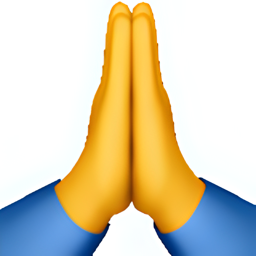
Name: person with folded hands
Emoji: 🙏
Group: People & Body
Sub-group: hands